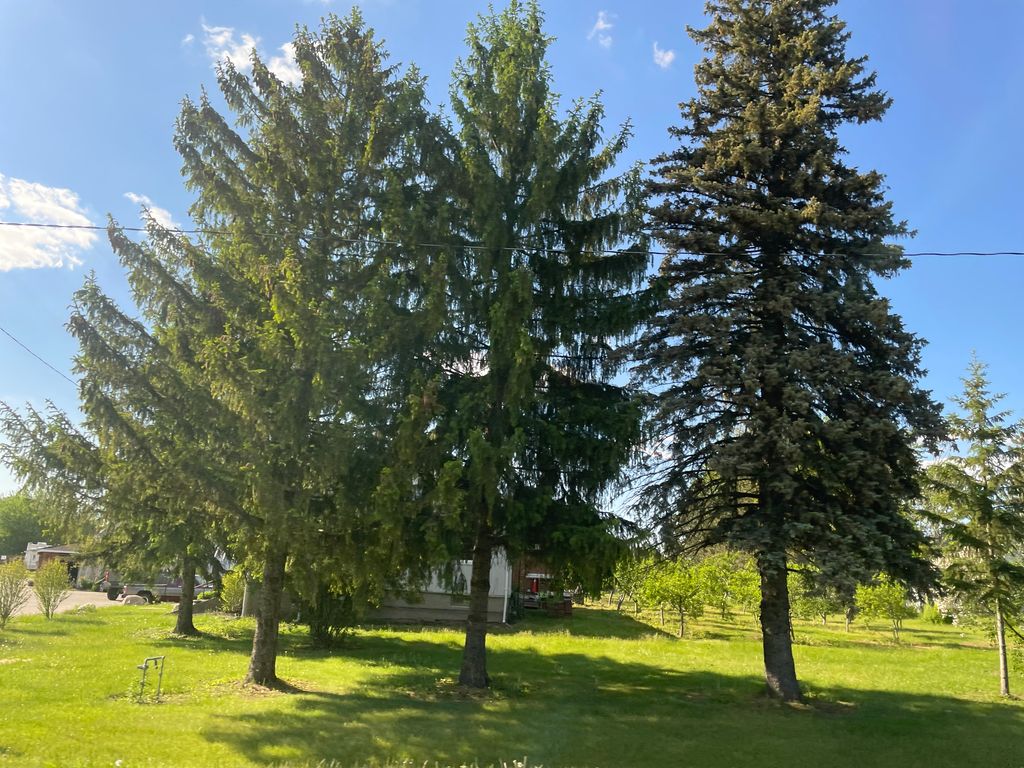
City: kitchener-waterloo